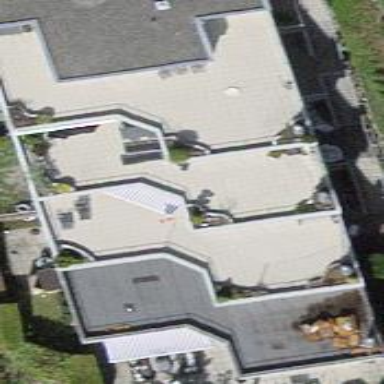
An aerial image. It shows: Terrace building.